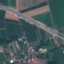
Land use / land cover: Highway